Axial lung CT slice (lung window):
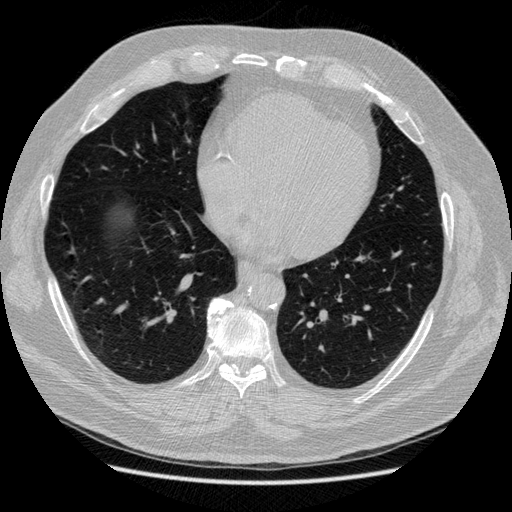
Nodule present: no